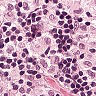
Metastatic tissue present: no